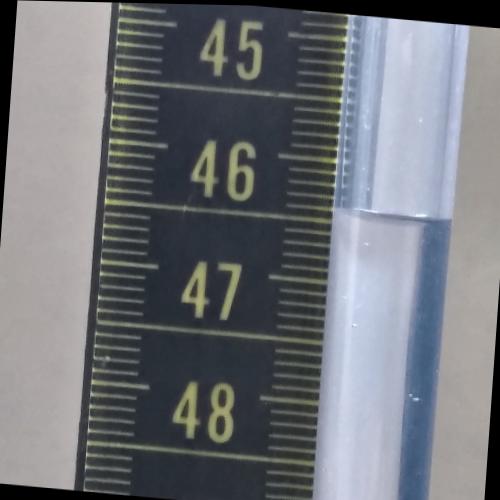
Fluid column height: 46.4 cm